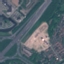
Land use / land cover class: Highway